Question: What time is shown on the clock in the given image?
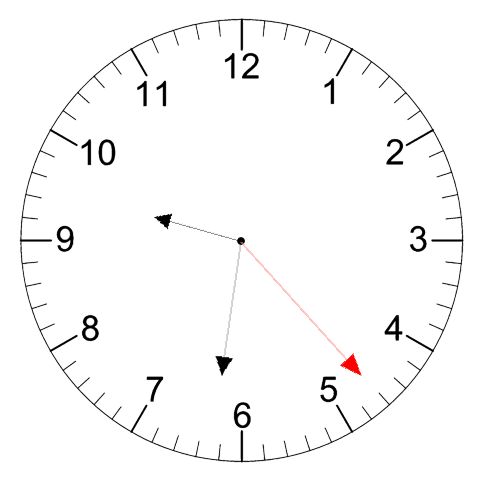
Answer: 09:31:23